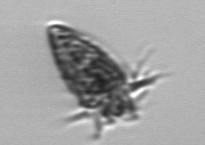
Label: Strombidium_tintinnodes